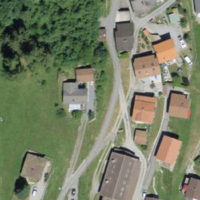
EUNIS habitat code: 54
Species observed at this site:
Lysandra bellargus
Cupido minimus
Erynnis tages
Polyommatus icarus
Melitaea athalia